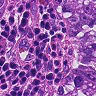
Metastatic tissue present: yes